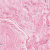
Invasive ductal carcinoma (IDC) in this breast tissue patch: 0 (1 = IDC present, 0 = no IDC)